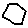
Label: hexagon